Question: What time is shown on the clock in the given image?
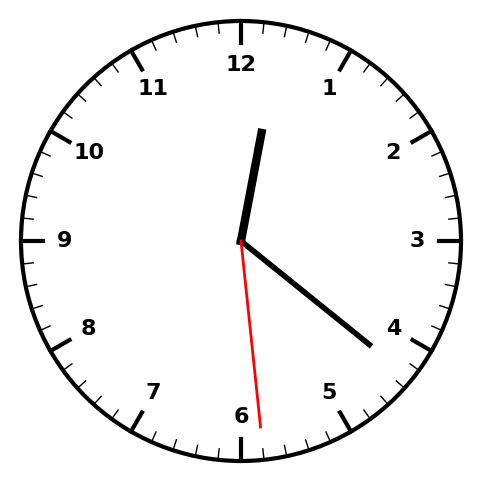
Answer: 12:21:29